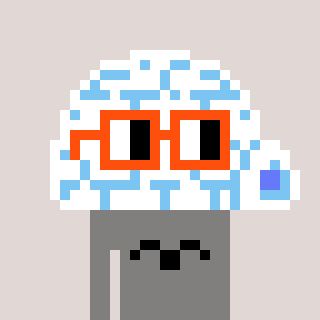
a pixel art character with square orange glasses, a igloo-shaped head and a bluegrey-colored body on a warm background